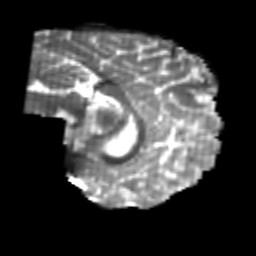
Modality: T2w
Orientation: sagittal
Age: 22
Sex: male
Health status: healthy
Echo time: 0.074 s